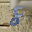
Label: 8